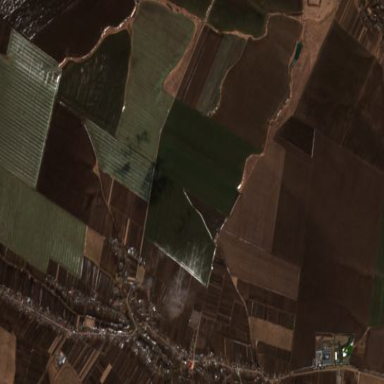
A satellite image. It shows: View of farmland.